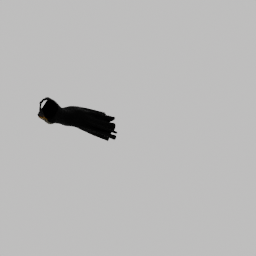
Label: people